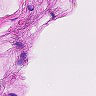
Metastatic tissue present: no